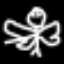
Label: angel